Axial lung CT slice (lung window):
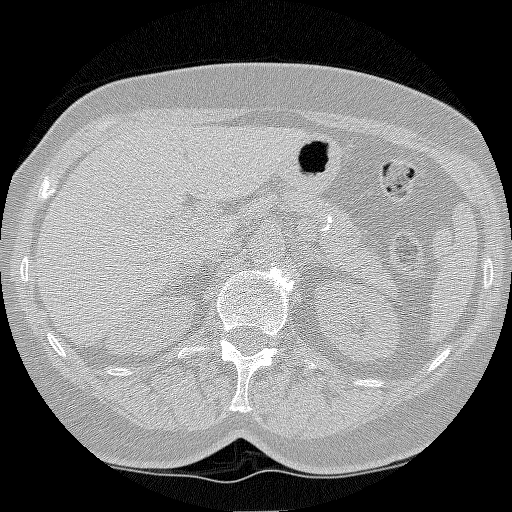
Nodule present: no